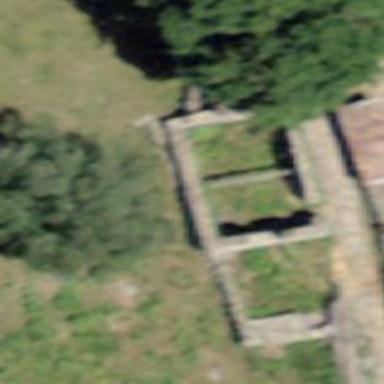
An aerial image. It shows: Ruins of building.